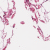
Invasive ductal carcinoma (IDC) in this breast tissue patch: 0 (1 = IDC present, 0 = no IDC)